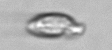
Label: Katodinium_or_Torodinium